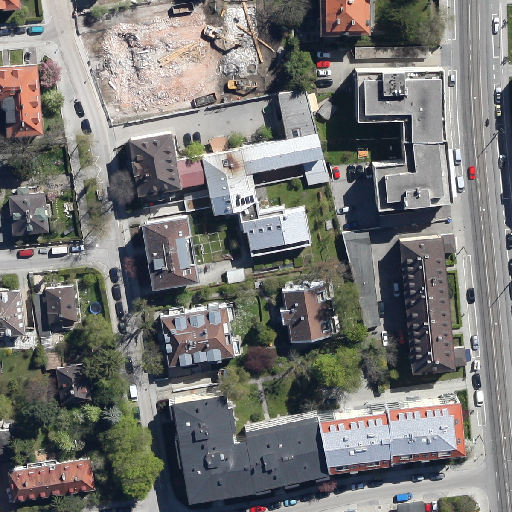
Referring expression: sidewalk along with tree